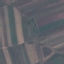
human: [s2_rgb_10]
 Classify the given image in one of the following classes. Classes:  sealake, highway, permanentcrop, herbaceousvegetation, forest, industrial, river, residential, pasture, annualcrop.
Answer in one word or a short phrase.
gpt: AnnualCrop